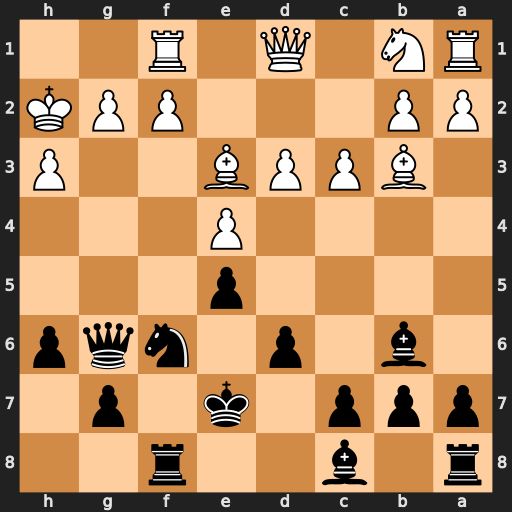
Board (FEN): r1b2r2/ppp1k1p1/1b1p1nqp/4p3/4P3/1BPPB2P/PP3PPK/RN1Q1R2
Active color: b
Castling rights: -
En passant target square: -
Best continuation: Ng4+ hxg4 Bxg4 Bxb6 Bxd1